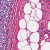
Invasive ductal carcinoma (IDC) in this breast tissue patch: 0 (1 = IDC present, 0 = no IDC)